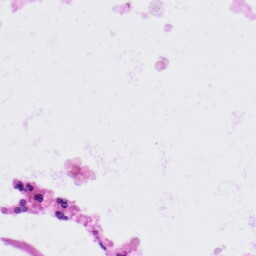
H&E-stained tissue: Colon